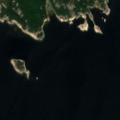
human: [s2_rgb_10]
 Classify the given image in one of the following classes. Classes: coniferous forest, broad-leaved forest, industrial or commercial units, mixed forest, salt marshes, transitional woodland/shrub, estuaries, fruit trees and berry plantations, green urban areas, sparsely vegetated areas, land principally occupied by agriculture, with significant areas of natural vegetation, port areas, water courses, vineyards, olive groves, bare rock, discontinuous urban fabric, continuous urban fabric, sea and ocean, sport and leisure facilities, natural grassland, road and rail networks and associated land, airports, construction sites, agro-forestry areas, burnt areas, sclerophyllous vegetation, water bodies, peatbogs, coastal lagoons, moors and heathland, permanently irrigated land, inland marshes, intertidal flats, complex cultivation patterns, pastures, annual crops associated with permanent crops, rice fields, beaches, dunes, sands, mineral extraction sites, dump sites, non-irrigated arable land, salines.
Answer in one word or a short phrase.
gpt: coniferous forest, sea and ocean